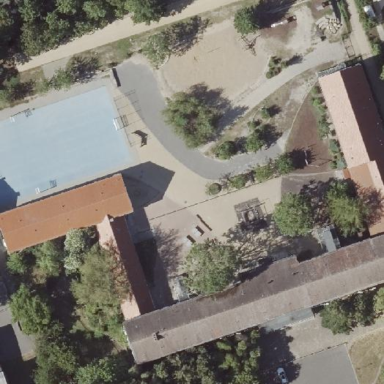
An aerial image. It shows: School building with red roof.